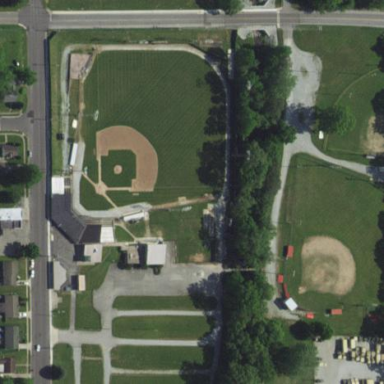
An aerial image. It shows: Grassy baseball pitch for leisure sports.